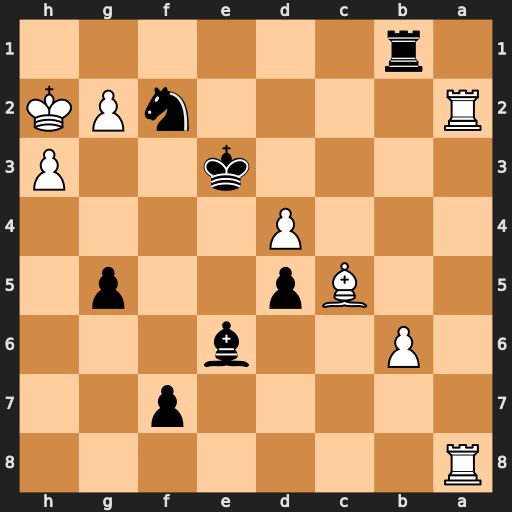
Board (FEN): R7/5p2/1P2b3/2Bp2p1/3P4/4k2P/R4nPK/1r6
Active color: b
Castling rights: -
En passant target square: -
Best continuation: Rh1+ Kg3 Ne4#